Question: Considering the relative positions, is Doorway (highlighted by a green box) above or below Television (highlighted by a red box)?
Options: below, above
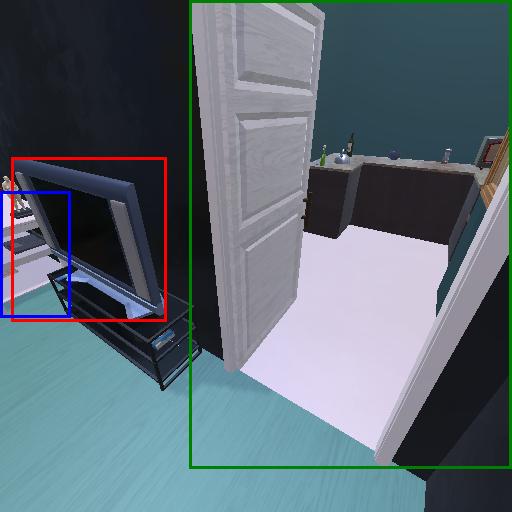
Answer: below